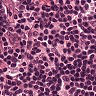
Metastatic tissue present: no